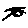
Label: hexagon